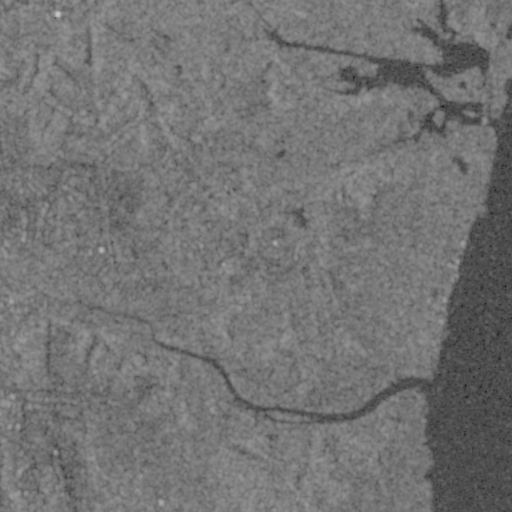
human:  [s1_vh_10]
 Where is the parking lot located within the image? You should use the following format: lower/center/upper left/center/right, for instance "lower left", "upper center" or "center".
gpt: The parking lot is located in the center of the image.
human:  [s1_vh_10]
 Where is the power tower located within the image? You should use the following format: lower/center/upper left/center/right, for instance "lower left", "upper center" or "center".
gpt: The power tower is located in the left of the image.
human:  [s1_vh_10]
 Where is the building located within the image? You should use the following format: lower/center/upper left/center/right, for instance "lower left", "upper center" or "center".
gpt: There is no building in the image.

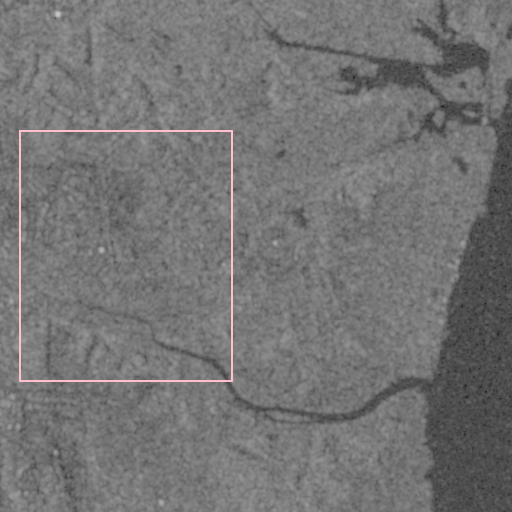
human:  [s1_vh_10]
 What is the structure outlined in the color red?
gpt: There is no red outline.
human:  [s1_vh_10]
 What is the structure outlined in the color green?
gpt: There is no structure outlined in green.